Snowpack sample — Snodgrass Mountain, Crested Butte, Colorado (2/4/25, 12:06 PM MST)
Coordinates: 38.923, -106.968
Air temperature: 35 °F
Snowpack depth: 80 cm
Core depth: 60 cm
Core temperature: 32 °F
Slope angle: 14°, slope face: 78°
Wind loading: low
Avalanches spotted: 0
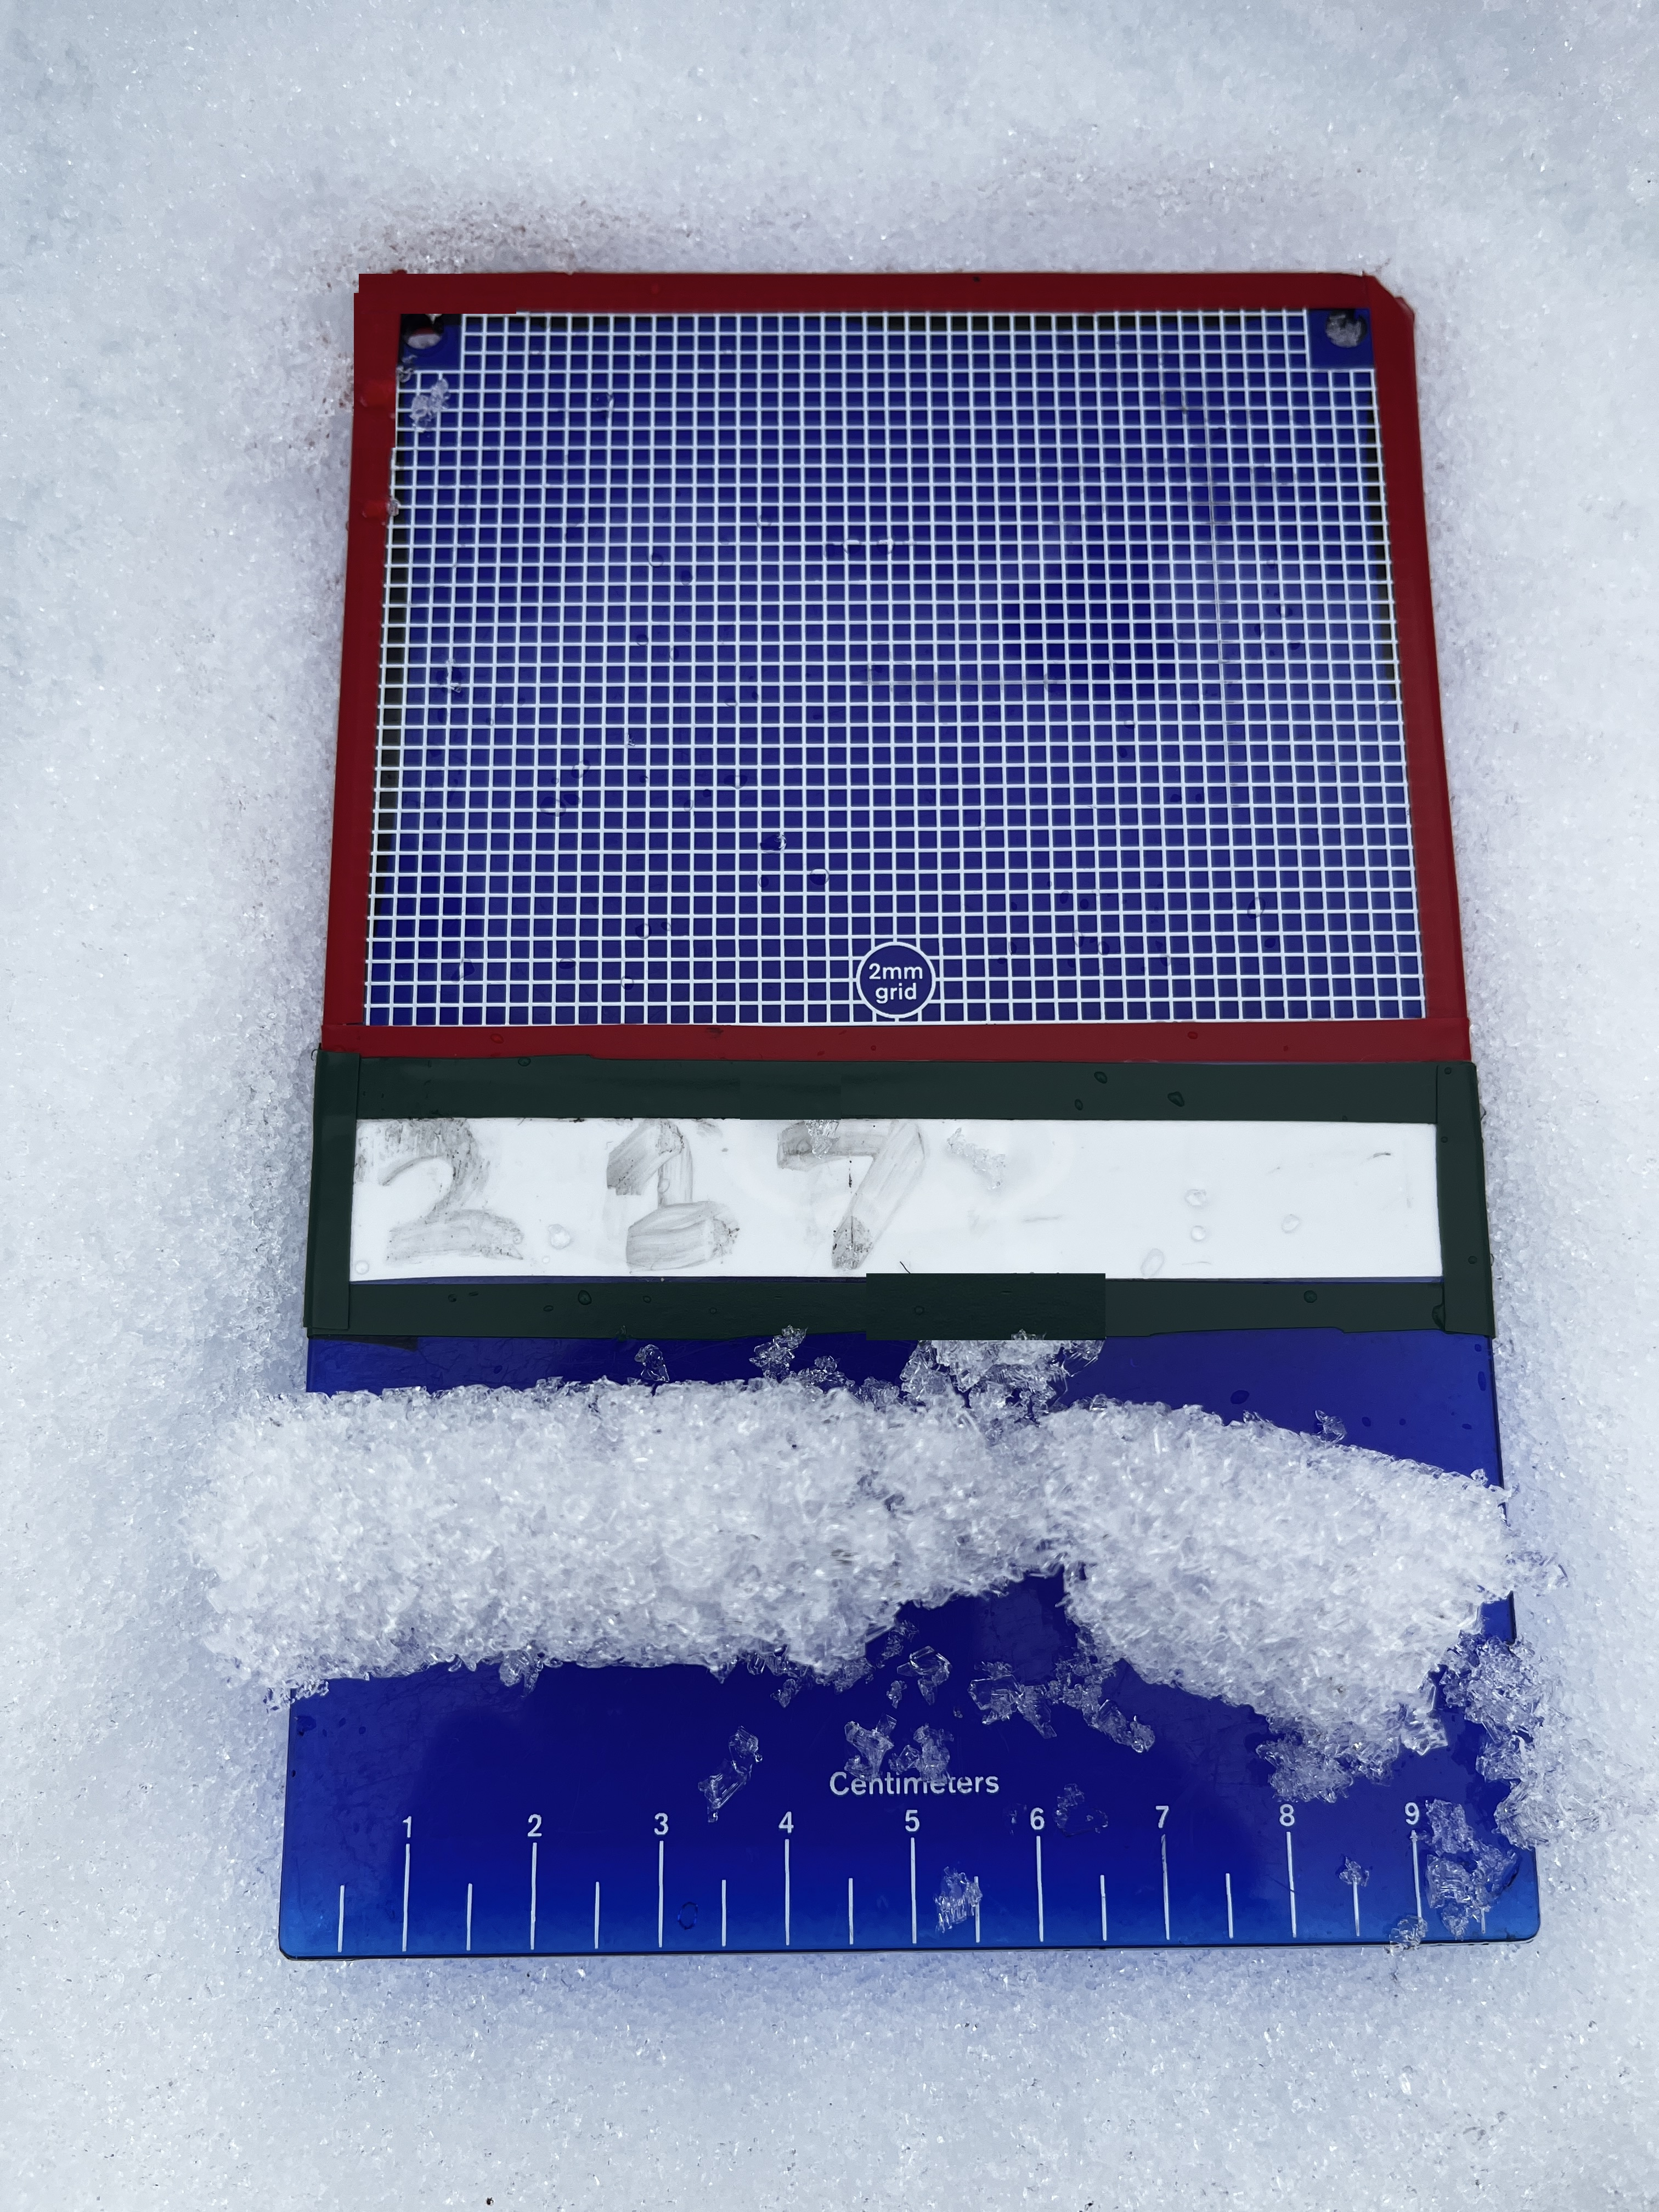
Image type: crystal_card
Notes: No avalanches nearby, unusually warm weather for the last month reported by residents, Collected 25 yards from treeline